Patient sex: F
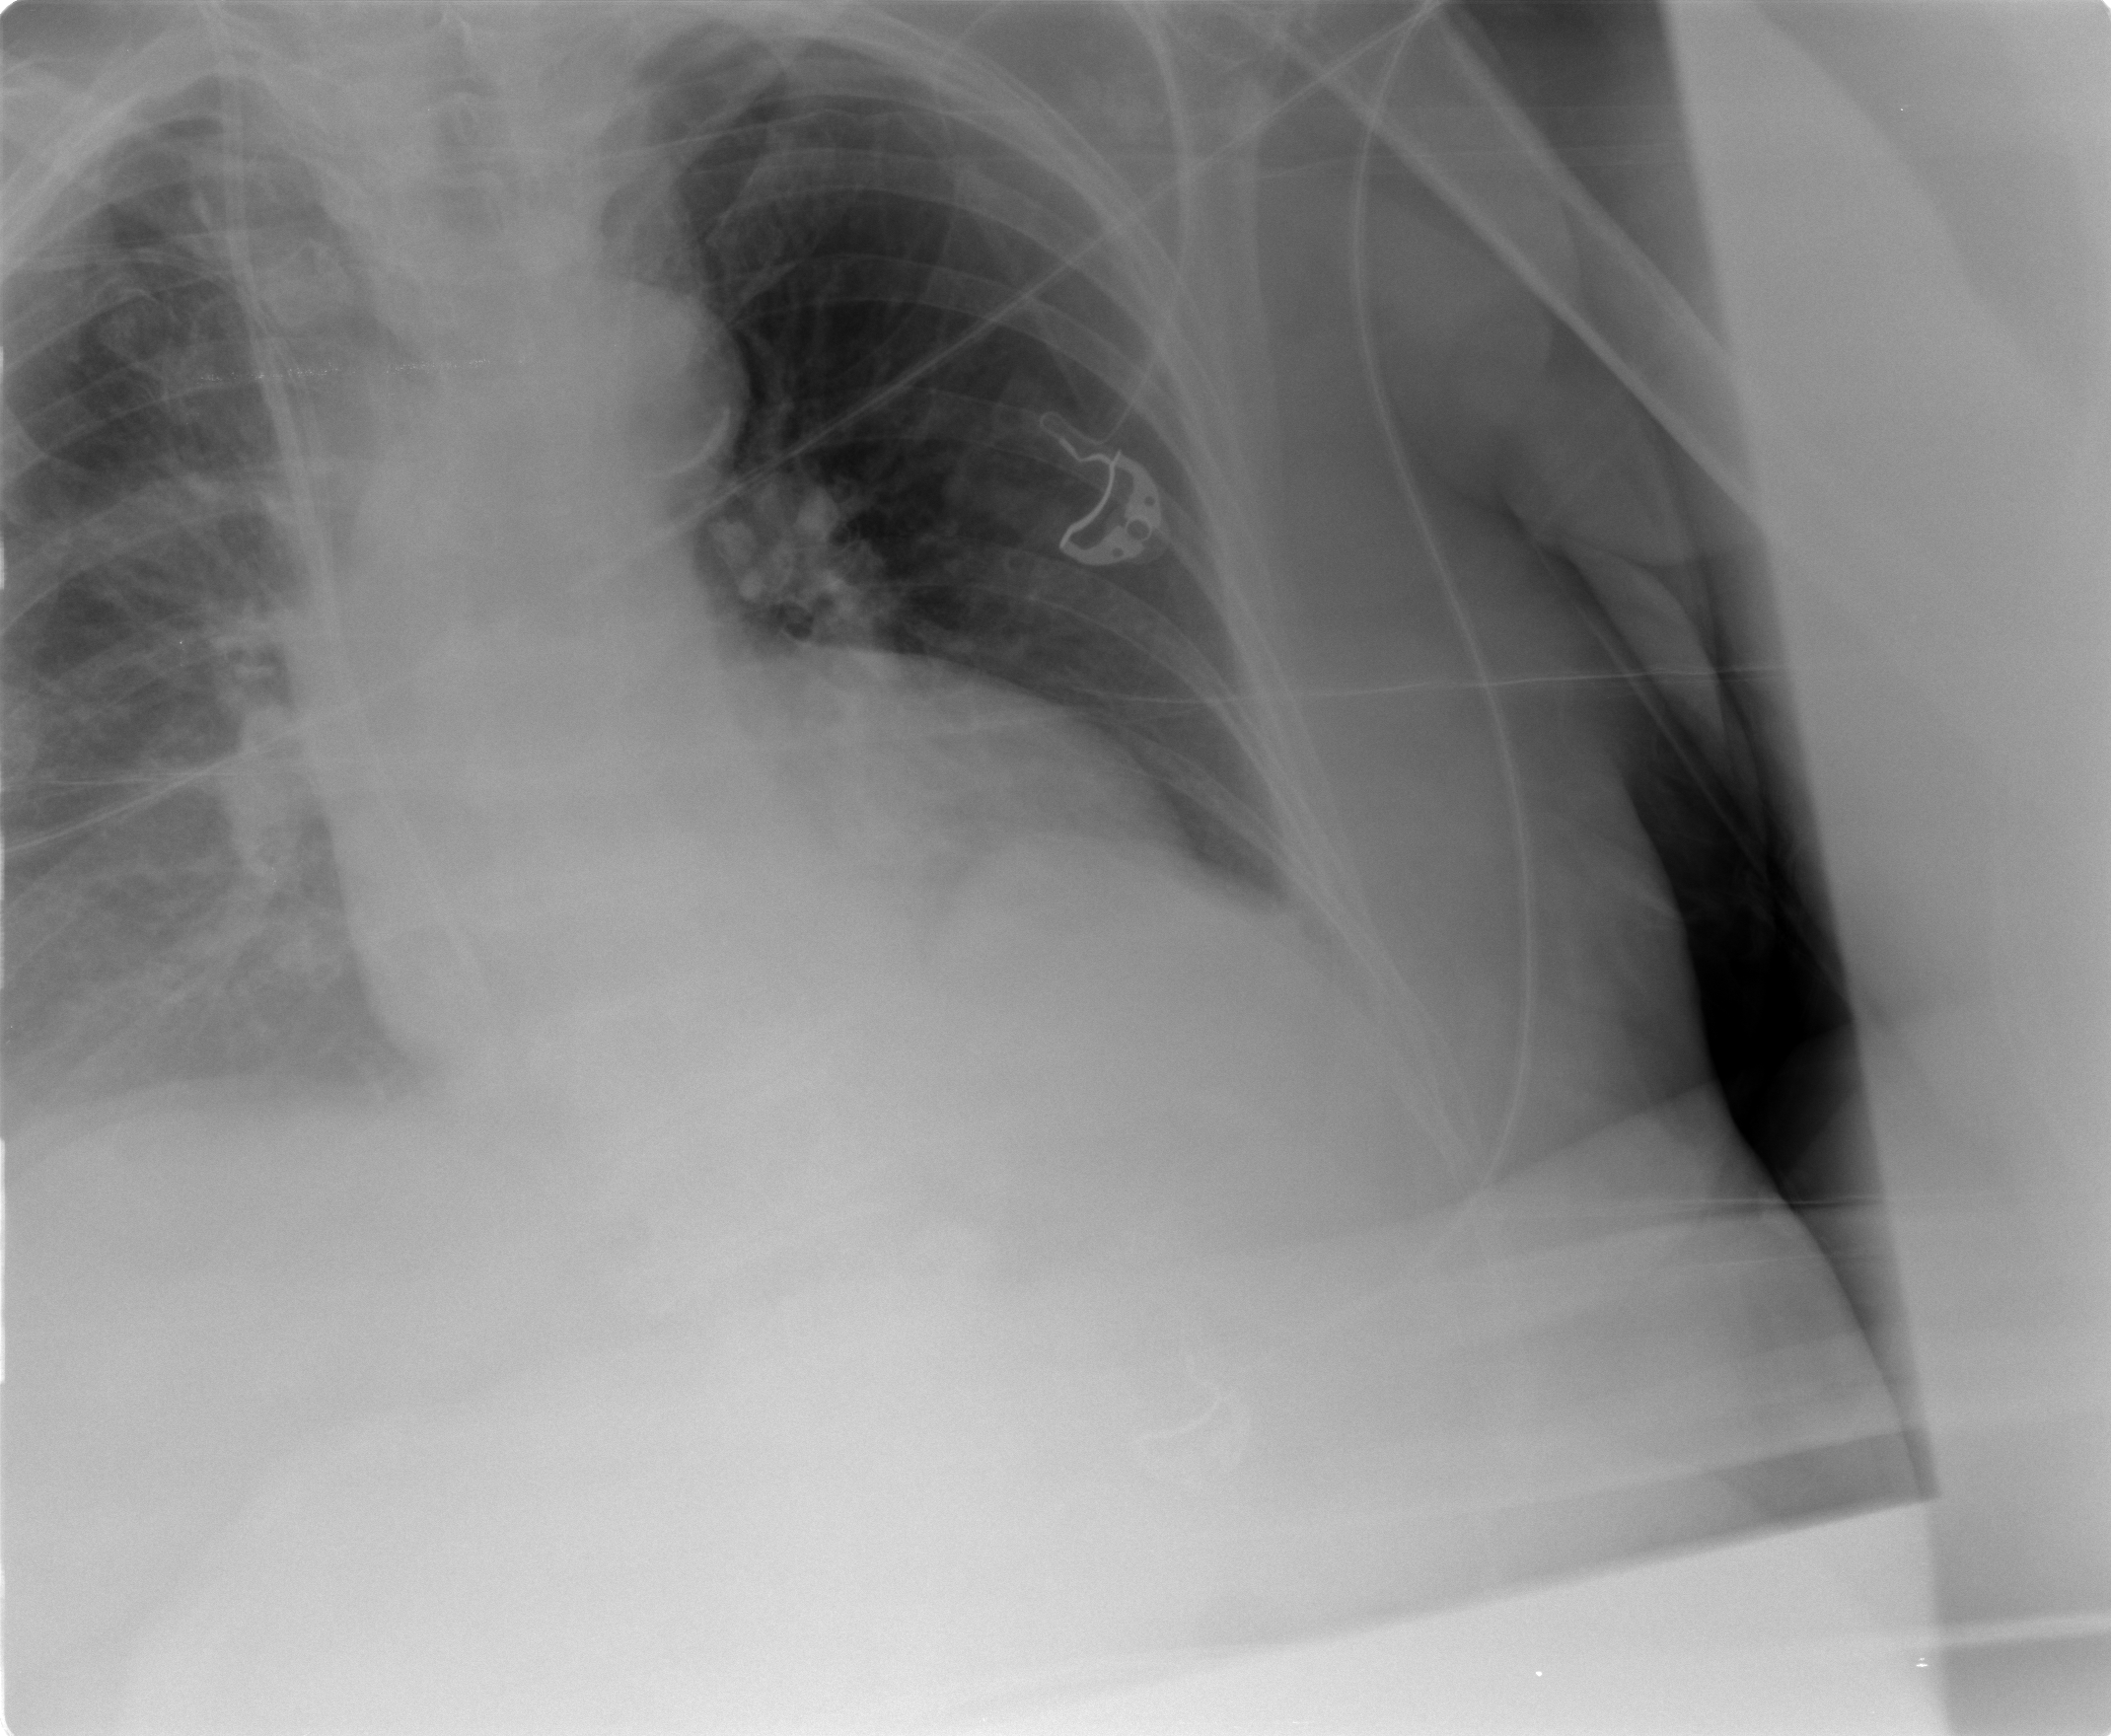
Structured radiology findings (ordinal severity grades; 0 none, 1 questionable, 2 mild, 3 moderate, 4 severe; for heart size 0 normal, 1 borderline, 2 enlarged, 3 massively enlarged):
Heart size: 0
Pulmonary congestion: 0
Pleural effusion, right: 3
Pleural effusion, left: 2
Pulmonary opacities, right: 0
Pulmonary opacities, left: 0
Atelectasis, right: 0
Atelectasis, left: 0